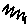
Label: zigzag